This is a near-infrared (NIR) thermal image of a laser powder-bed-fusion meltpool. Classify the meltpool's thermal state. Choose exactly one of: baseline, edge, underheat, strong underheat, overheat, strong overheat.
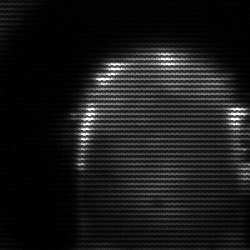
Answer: baseline